Question: As I understand there is a war going on between purists of natural key and purists of surrogate key. In likes to this <URL> people say 'natural key is bad for you, always use surrogate...
However, either I am stupid or blind but I can not see a reason to have surrogate key always!
Say you have 3 tables in configuration like this:
Why would I need a surrogate key for it?? I mean it makes perfect sense not to have it.
Also, can someone please explain why primary keys should never change according to surrogate key purists? I mean, if I have say 'color_id VARCHAR(30)' and a key is 'black', and I no longer need black because I am changing it to 'charcoal', why is it a bad idea to change 'black' key to 'charcoal' and all referencing columns too?
EDIT: Just noticed that I dont even need to change it! Just create new one, change referencing columns (same as I would have to do with surrogate key) and leave old one in peace....
In surrogate key mantra I need to then create additional entry with, say, 'id=232' and 'name=black'. How does that benefit me really? I have a spare key in table which I don't need any more. Also I need to join to get a colour name while otherwise I can stay in one table and be merry?
Please explain like to a 5 year old, and please keep in mind that I am not trying to say 'surrogate key is bad', I am trying to understand why would someone say things like 'always use surrogate key!'.
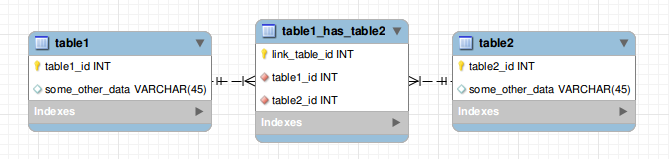
Answer: Surrogate keys are useful where there is an suboptimal natural key: no more, no less.
A suboptimal natural key would be a GUID or varchar or otherwise wide/non-ordered.
However, the decision to use a surrogate is an decision after the conceptual and logical modelling process, based on knowledge of how the chosen RDBMS works.
However, this best practice of "have a surrogate key" is now "always have a surrogate key" and it introduced immediately. Object Relation Mappers also often add surrogate keys to all tables whether needed or not which doesn't help.
For a link (many-many) table, you don't need one: <URL>